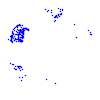
Particle: kaon